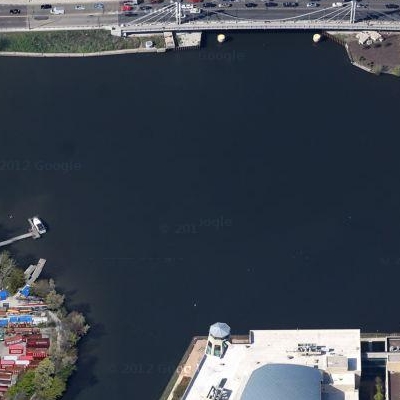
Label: dRiverLake